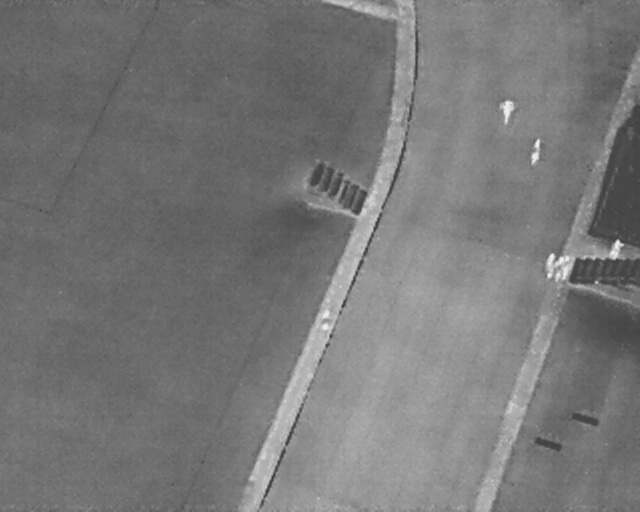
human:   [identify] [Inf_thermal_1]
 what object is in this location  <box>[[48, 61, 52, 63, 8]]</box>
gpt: <ref>1 medium person at the center</ref>